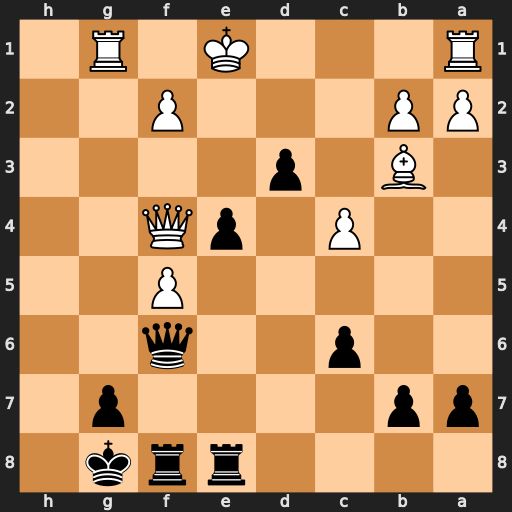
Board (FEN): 4rrk1/pp4p1/2p2q2/5P2/2P1pQ2/1B1p4/PP3P2/R3K1R1
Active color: b
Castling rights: Q
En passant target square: -
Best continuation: Qxb2 c5+ Rf7 Kf1 Qxa1+